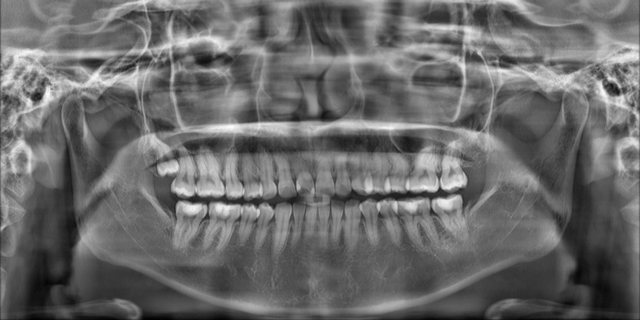
adult